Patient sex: M
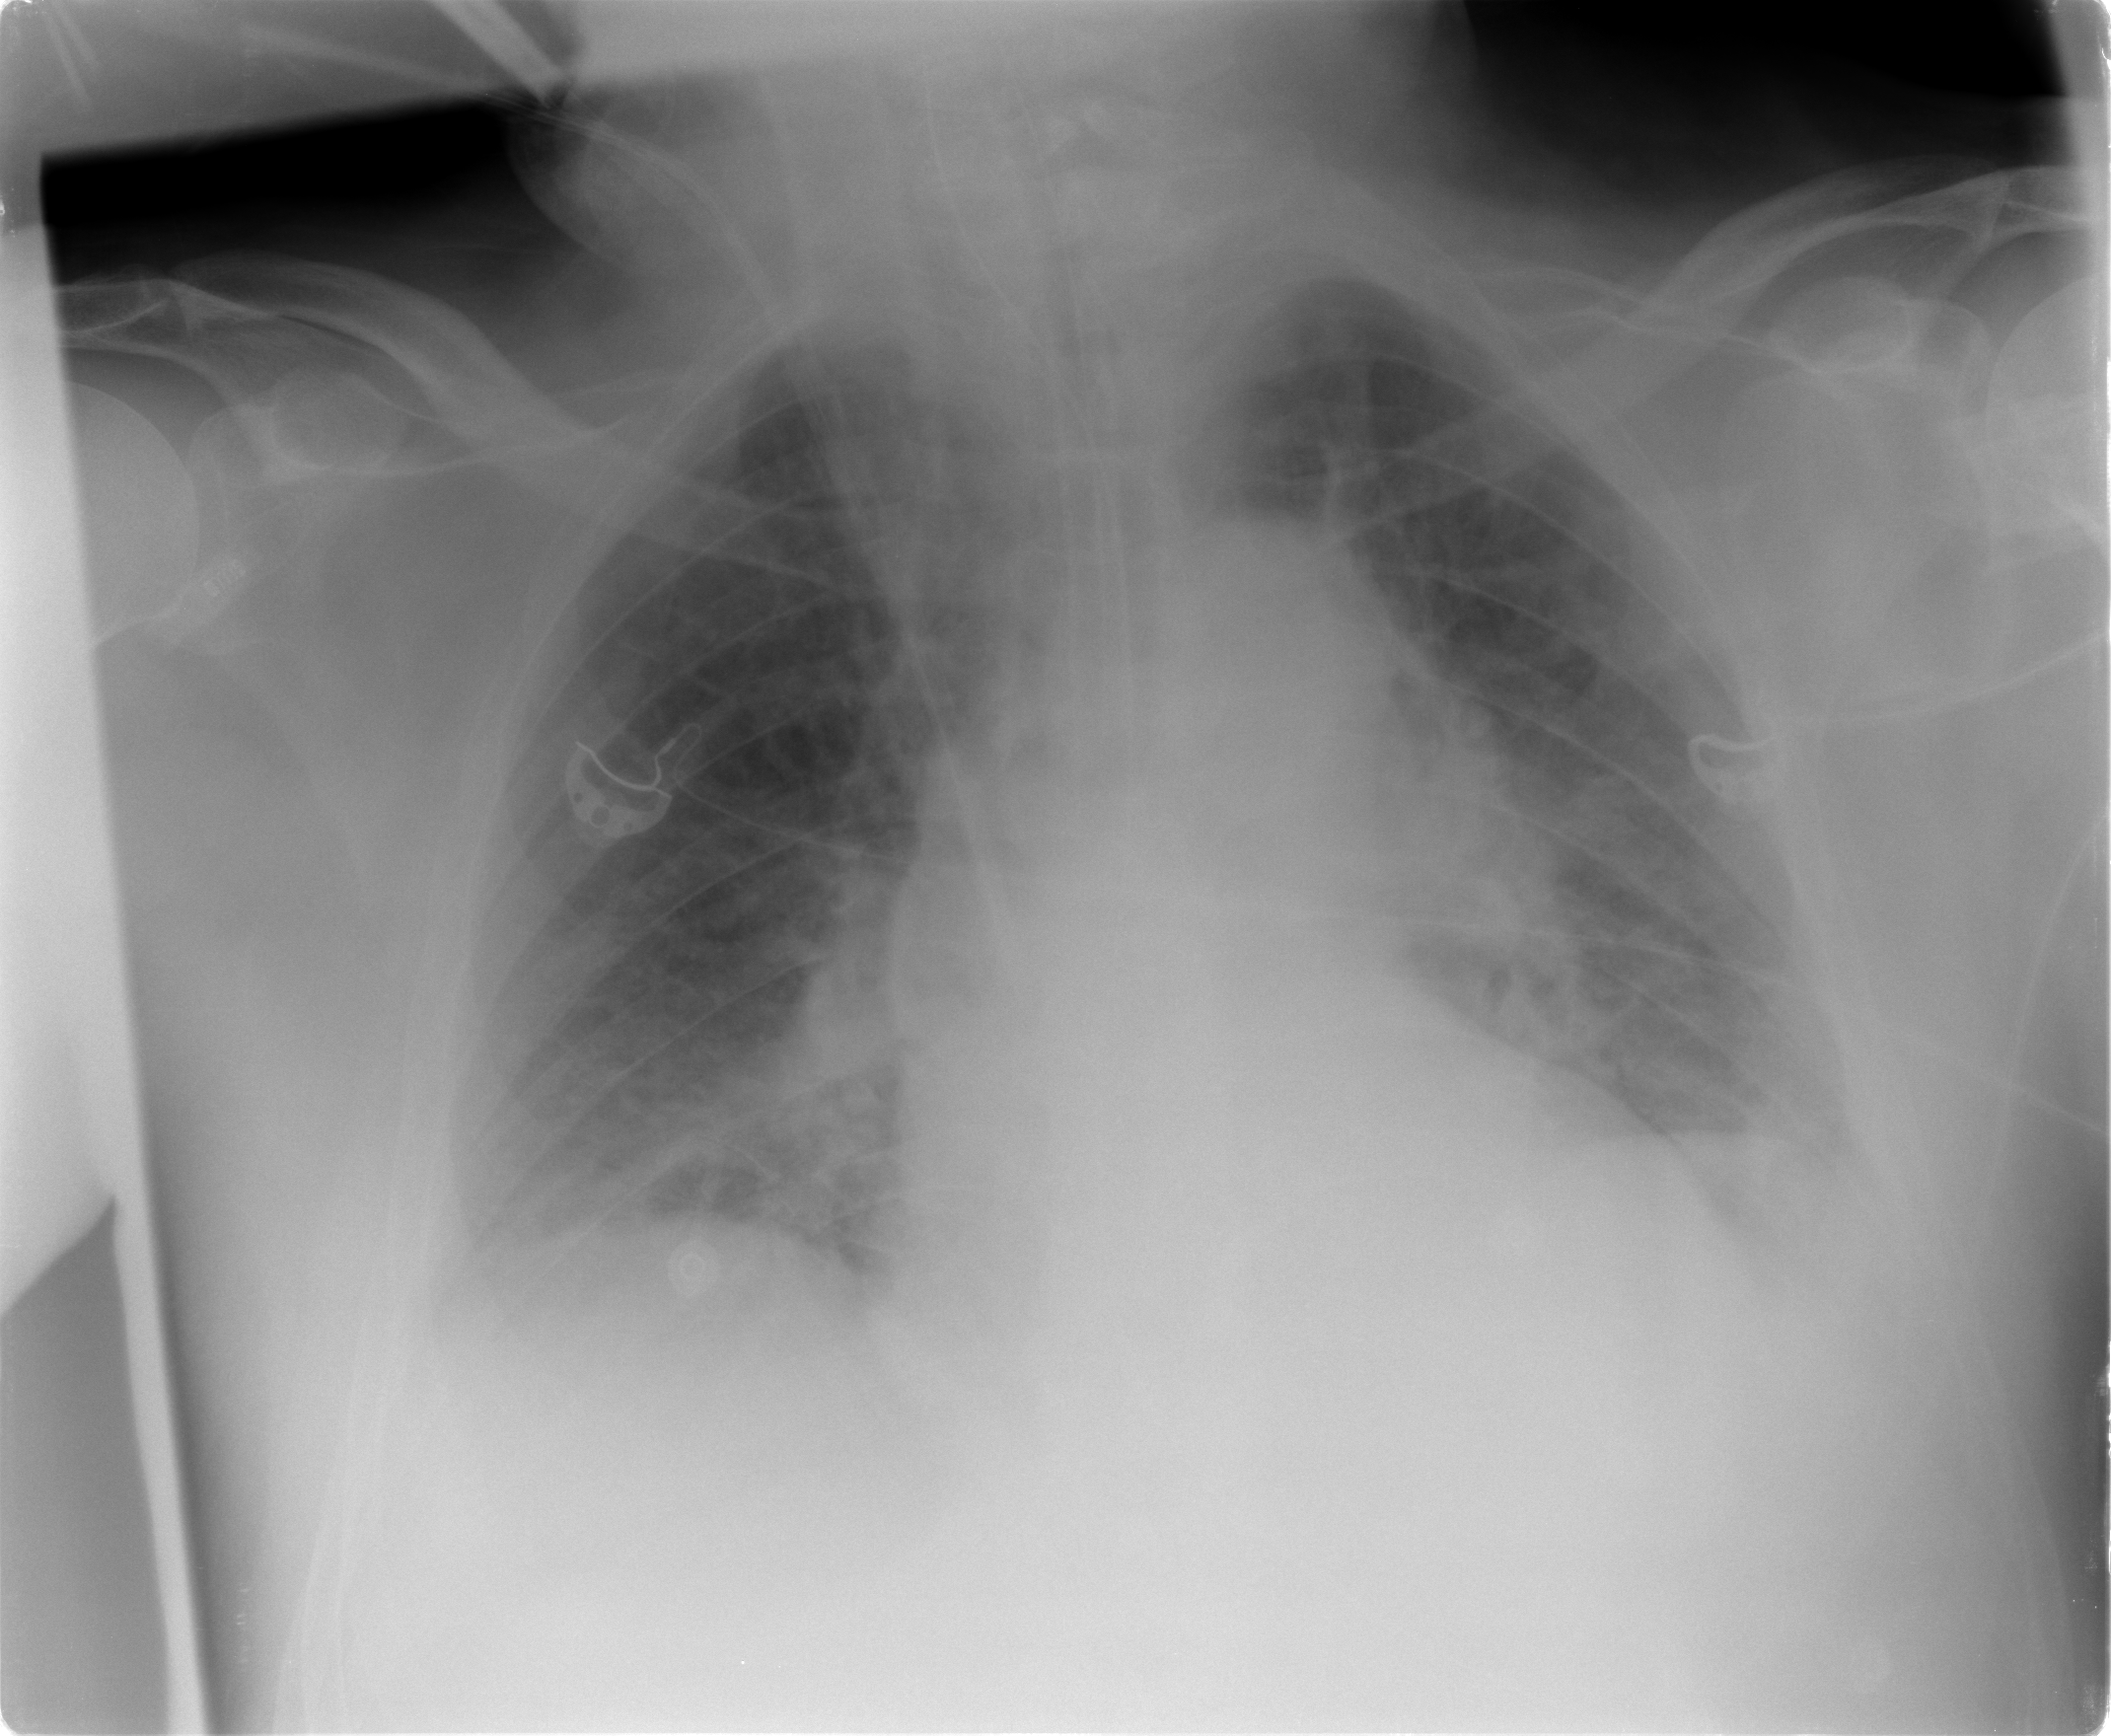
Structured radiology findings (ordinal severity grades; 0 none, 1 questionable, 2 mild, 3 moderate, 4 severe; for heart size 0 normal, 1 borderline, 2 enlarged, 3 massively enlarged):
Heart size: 2
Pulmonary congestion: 3
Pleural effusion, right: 1
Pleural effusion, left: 1
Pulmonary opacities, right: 2
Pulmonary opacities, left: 2
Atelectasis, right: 2
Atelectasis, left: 2